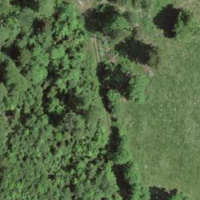
EUNIS habitat code: 44
Species observed at this site:
Gentianella campestris